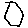
Label: hexagon